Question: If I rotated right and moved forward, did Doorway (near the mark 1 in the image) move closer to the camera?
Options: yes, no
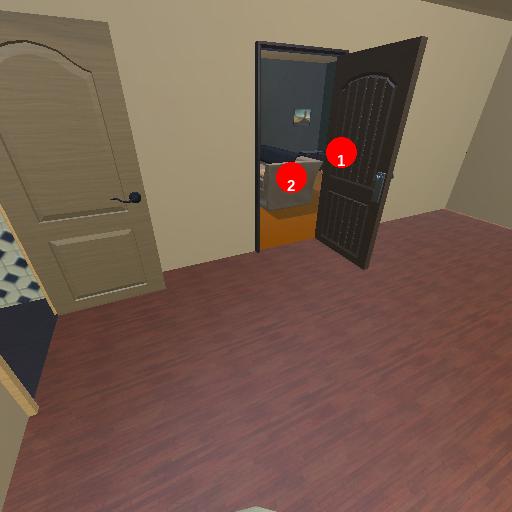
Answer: yes